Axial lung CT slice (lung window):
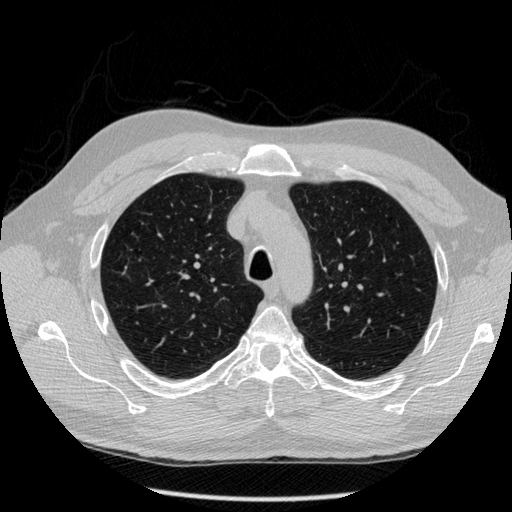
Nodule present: no